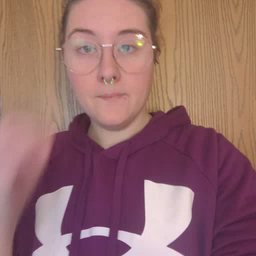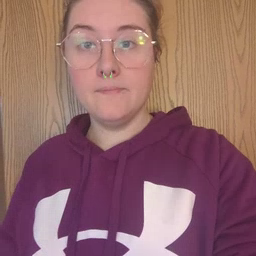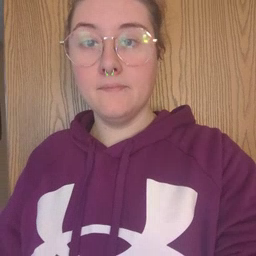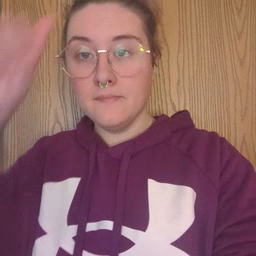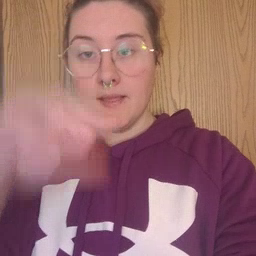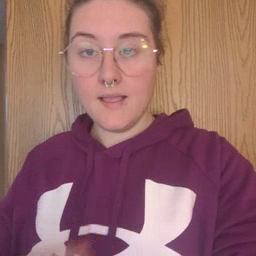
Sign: man